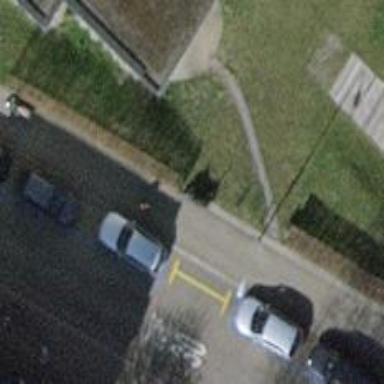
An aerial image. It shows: Bollard.